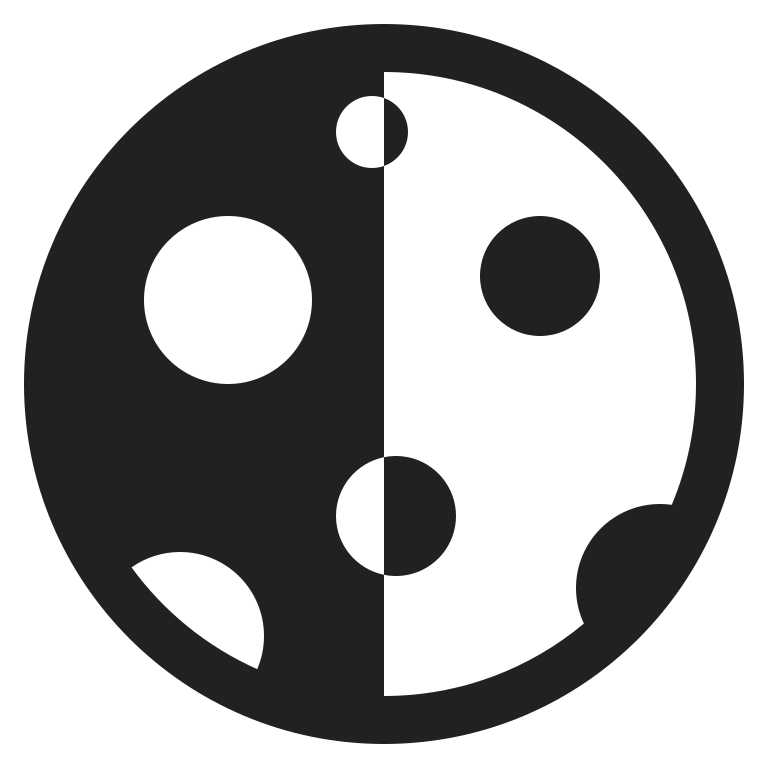
first quarter moon high contrast